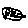
Label: moon